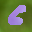
Label: 6